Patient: sex M, age 71
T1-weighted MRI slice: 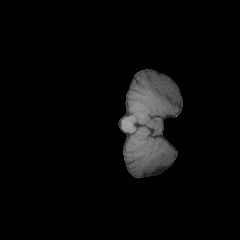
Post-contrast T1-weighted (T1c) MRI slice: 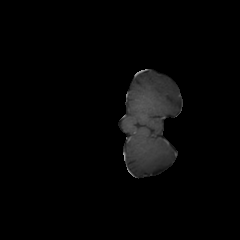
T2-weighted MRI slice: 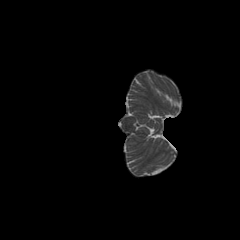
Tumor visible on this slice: no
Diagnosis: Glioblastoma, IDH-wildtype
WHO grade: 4